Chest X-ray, PA view. Patient: 60 years old, sex F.
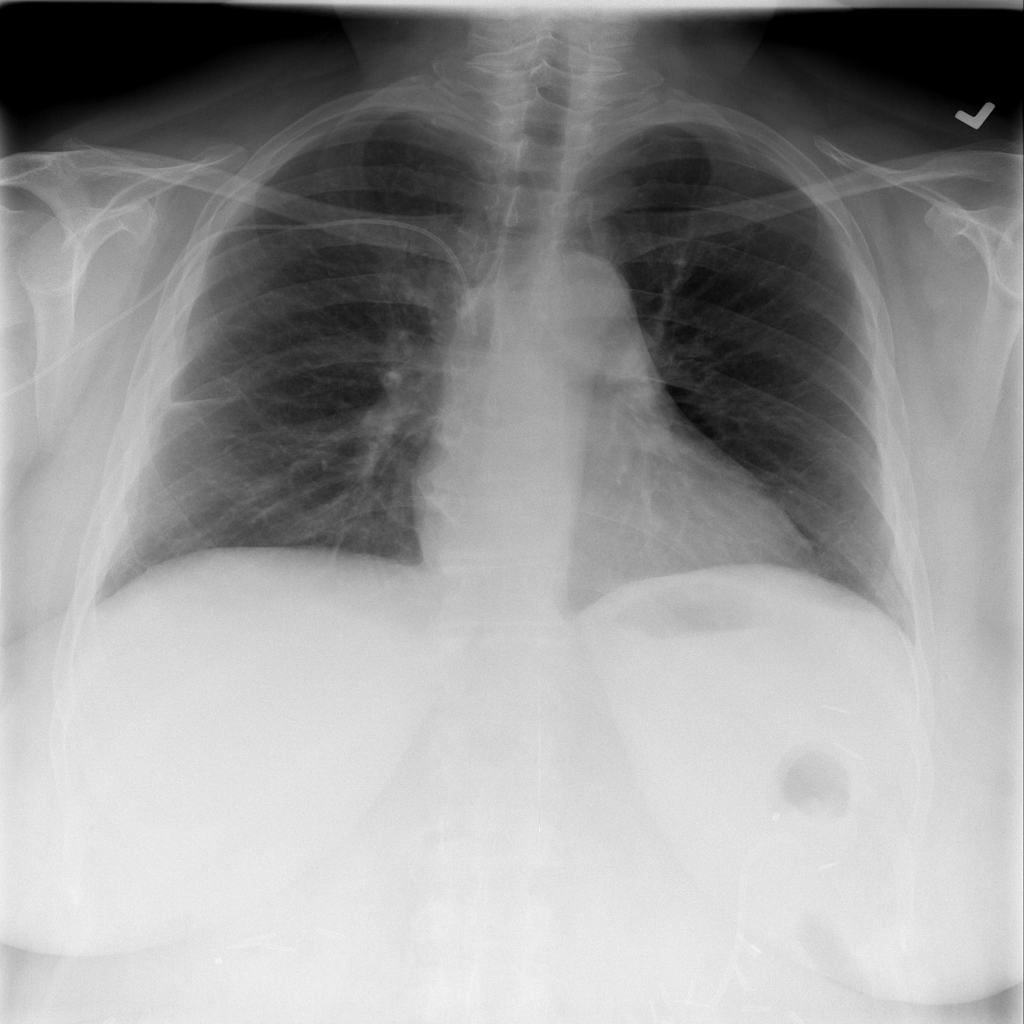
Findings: Effusion